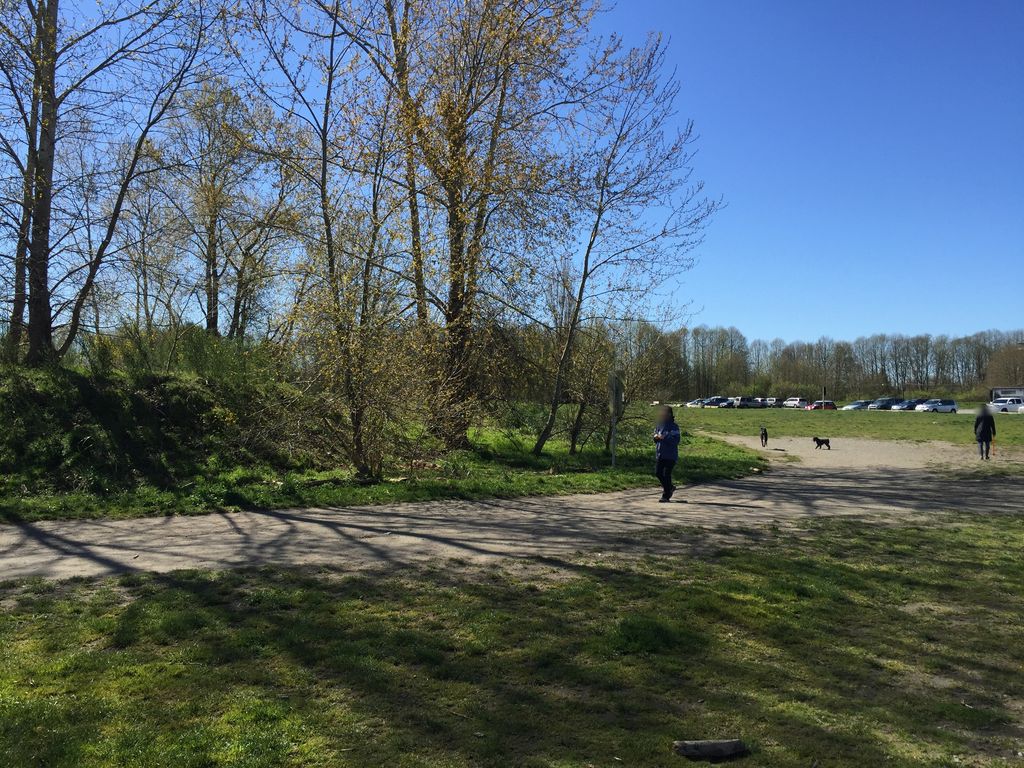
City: vancouver